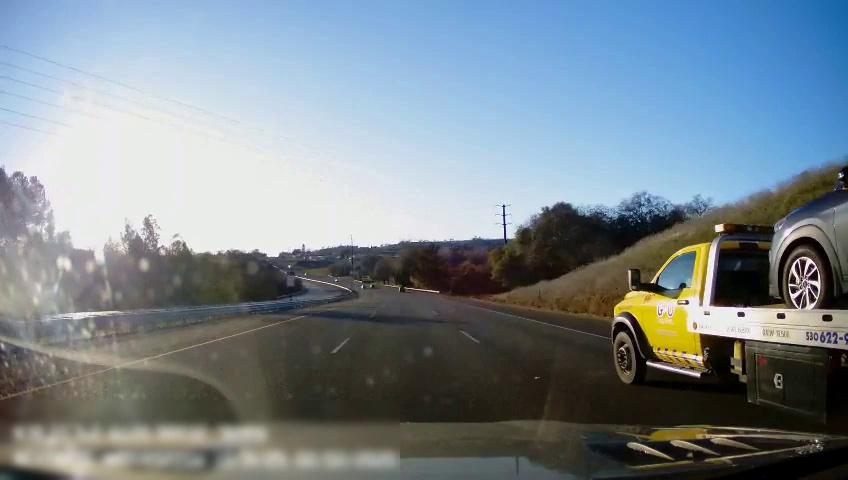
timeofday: Day
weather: Sunny
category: Drivable Space
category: Drivable Space
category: Vehicles | Truck
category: Lanes | Current Lane
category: Lanes | Current Lane
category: Lanes | Alternate Lane
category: Lanes | Alternate Lane
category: Traffic | Signs